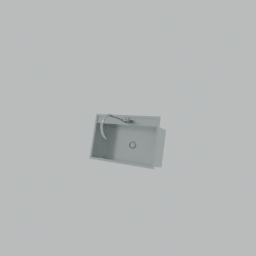
Label: appliances